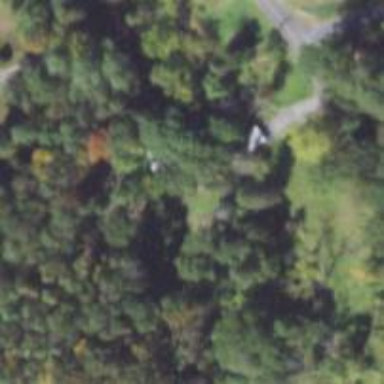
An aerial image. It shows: Driveway that functions as bridge.